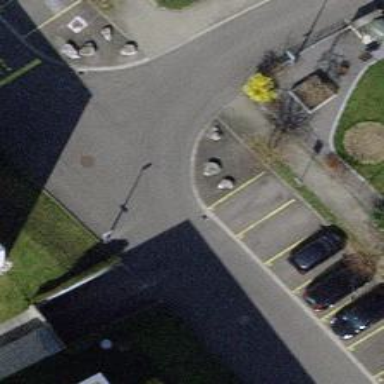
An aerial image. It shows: Block barrier.